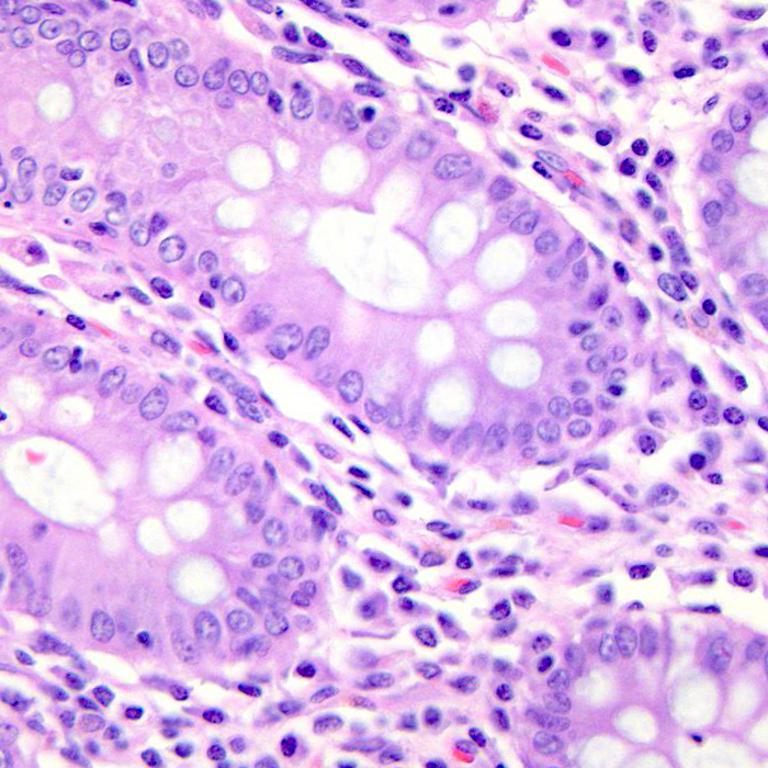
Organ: colon
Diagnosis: benign